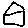
Label: house